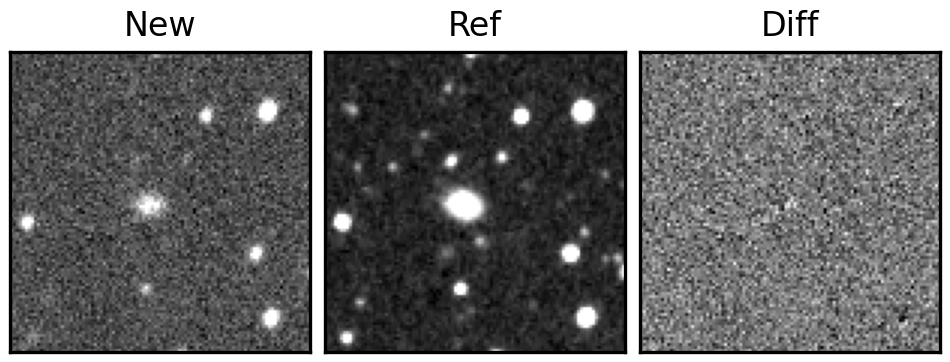
Label: real